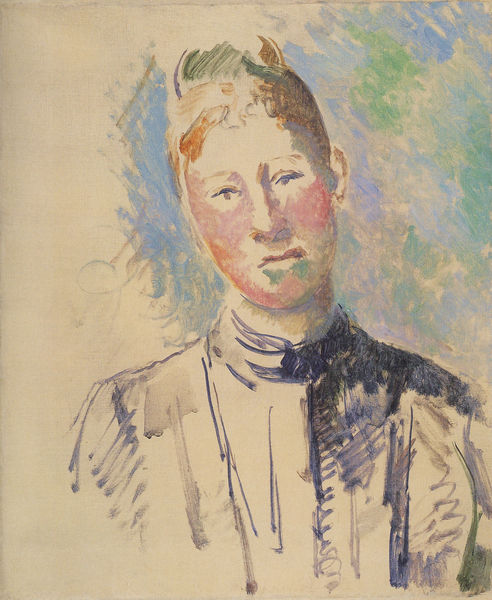
Titel: Portrait de Madame Cézanne
Künstler: Paul Cézanne
Standort: New York (New York)
Institution: Solomon R. Guggenheim Museum
Schlagwörter: blau, dunkel, gemälde, himmel, kopf, mann, schatten, weiß, aquarell, cezanne, gelb, grün, impressionismus, ocker, braun, frau, frisur, grau, haar, hell, hintergrund, kleid, kreide, licht, mund, nase, ohr, orange, pastell, renoir, schwarz, skizze, zeichnung, blick, dame, rot, expressionismus, malerei, blond, jacke, augen, bluse, falten, gesicht, knoten, kragen, bild, bildnis, portrait, porträt, haare, frontal, kinn, lippen, potrait, rosa, traurig, oval, hellblau, himmelblau, dutt, wangen, papier, studie, moderne, backen, gewicht, violett, linien, rt, detail, homme, rodin, geneigt, striche, haarknoten, rothaarig, kohle, farbflächen, schraffur, radierung, entwurf, rosig, unvollendet, verschwommen, schläfen, oberteil, gebunden, hamd, auarell, unfertig, gattin, peinture, klee, pastellkreide, bleu, flüchtig, toile, blonde haare, kopg, veste, pastellkreiden, nasenrücken, halbbild, ehefrau von cezanne, porträt von cezanne, chignon, pinceau, n, magritte, dessin fusain, piinceau, einen manmn, ein hemd, rote backen#, ouqefn olrtjkröt4